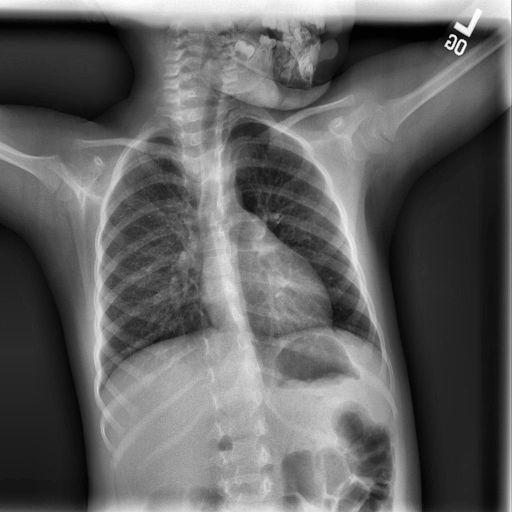
Finding: NORMAL